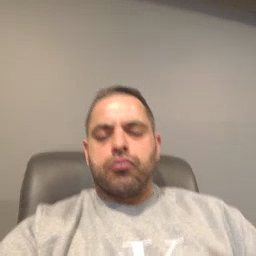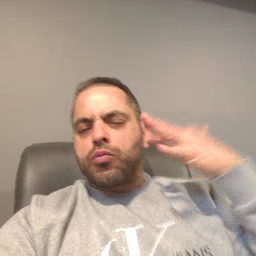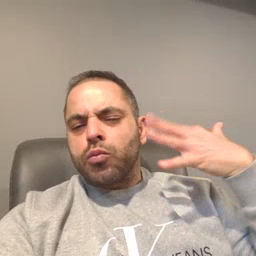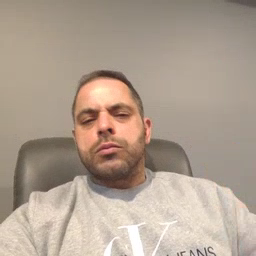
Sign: noisy